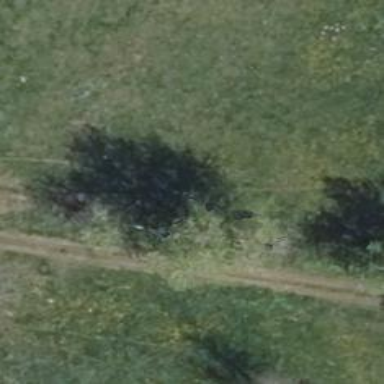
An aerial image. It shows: Row of deciduous broadleaved trees.